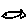
Label: fish